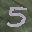
Label: 5